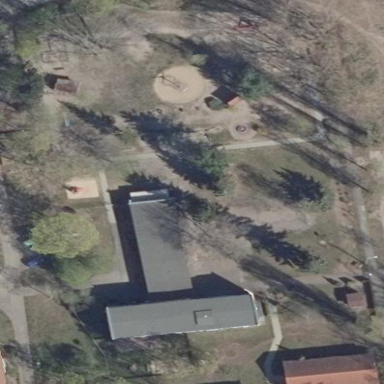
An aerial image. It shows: Kindergarten surrounded by fence.